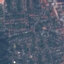
Land use / land cover class: Residential